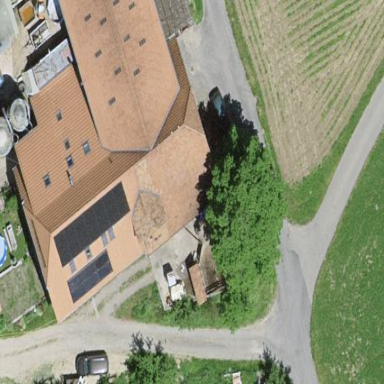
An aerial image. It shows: Farm building.